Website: crate-barrel
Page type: customer-info-address
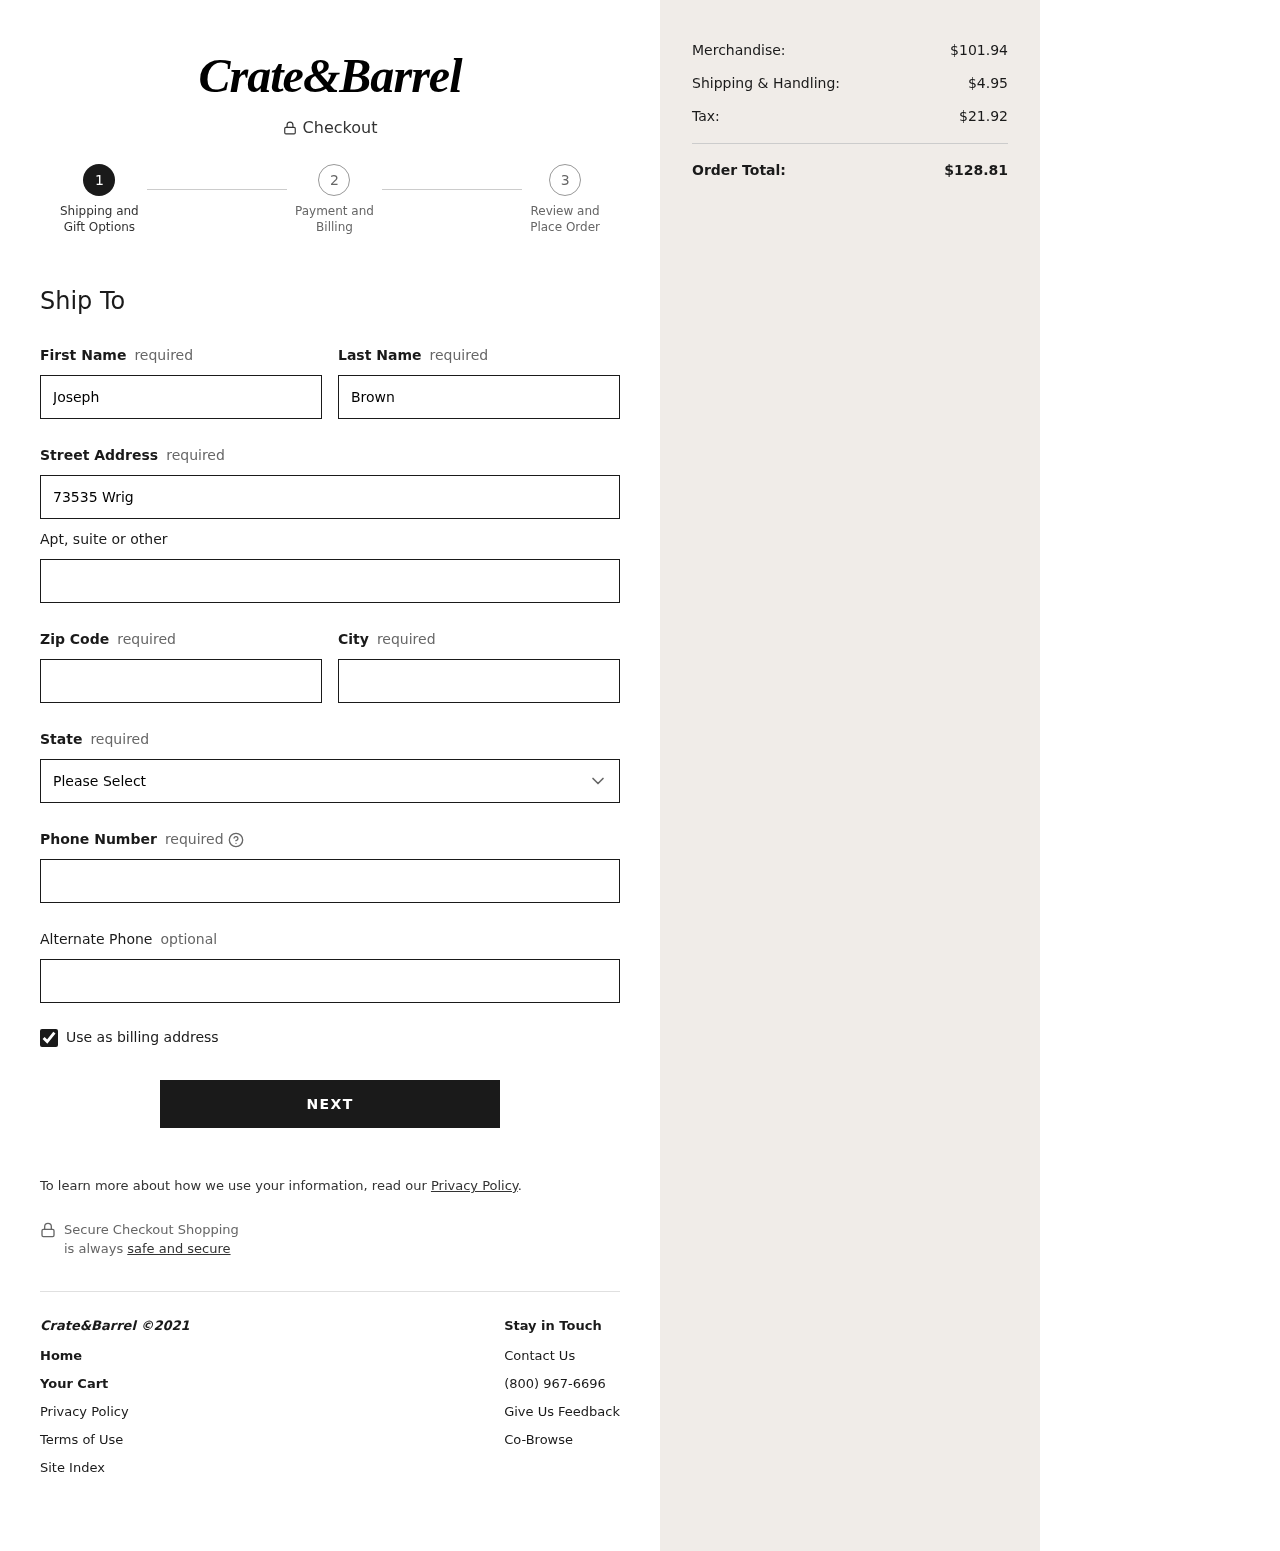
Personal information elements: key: PII_STATE
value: Illinois
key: PII_FIRSTNAME
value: Joseph
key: PII_LASTNAME
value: Brown
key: PII_STREET
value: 73535 Wright Stream
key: PII_POSTCODE
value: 34406
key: PII_CITY
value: East Patrickfort
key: PII_PHONE
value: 6763086579
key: PII_PHONE_ALT
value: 8528346065
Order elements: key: ORDER_SUBTOTAL
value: $101.94
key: ORDER_SHIPPING_COST
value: $4.95
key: ORDER_TAX
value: $21.92
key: ORDER_TOTAL
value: $128.81